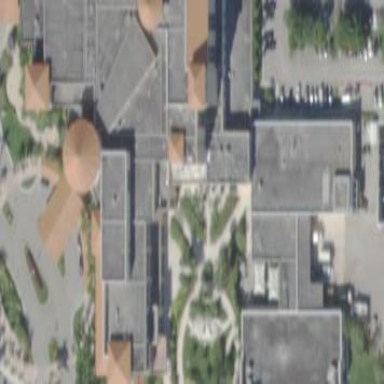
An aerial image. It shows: Hospital building.